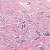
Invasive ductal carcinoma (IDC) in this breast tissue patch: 1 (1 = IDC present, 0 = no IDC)